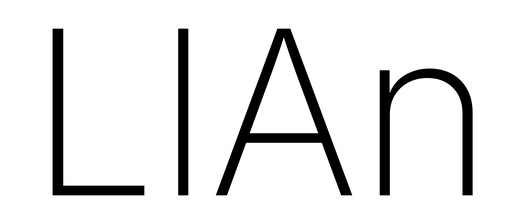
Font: Inter_ExtraLight